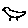
Label: bird